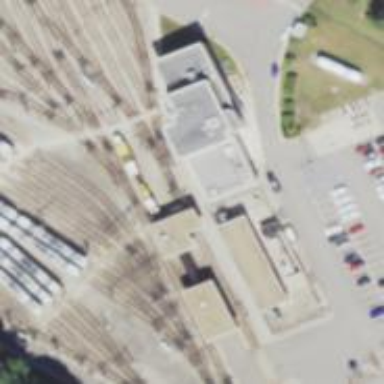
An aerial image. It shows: Light rail yard with electrified contact lines.